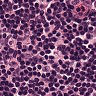
Metastatic tissue present: no